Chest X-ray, AP view. Patient: 26 years old, sex M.
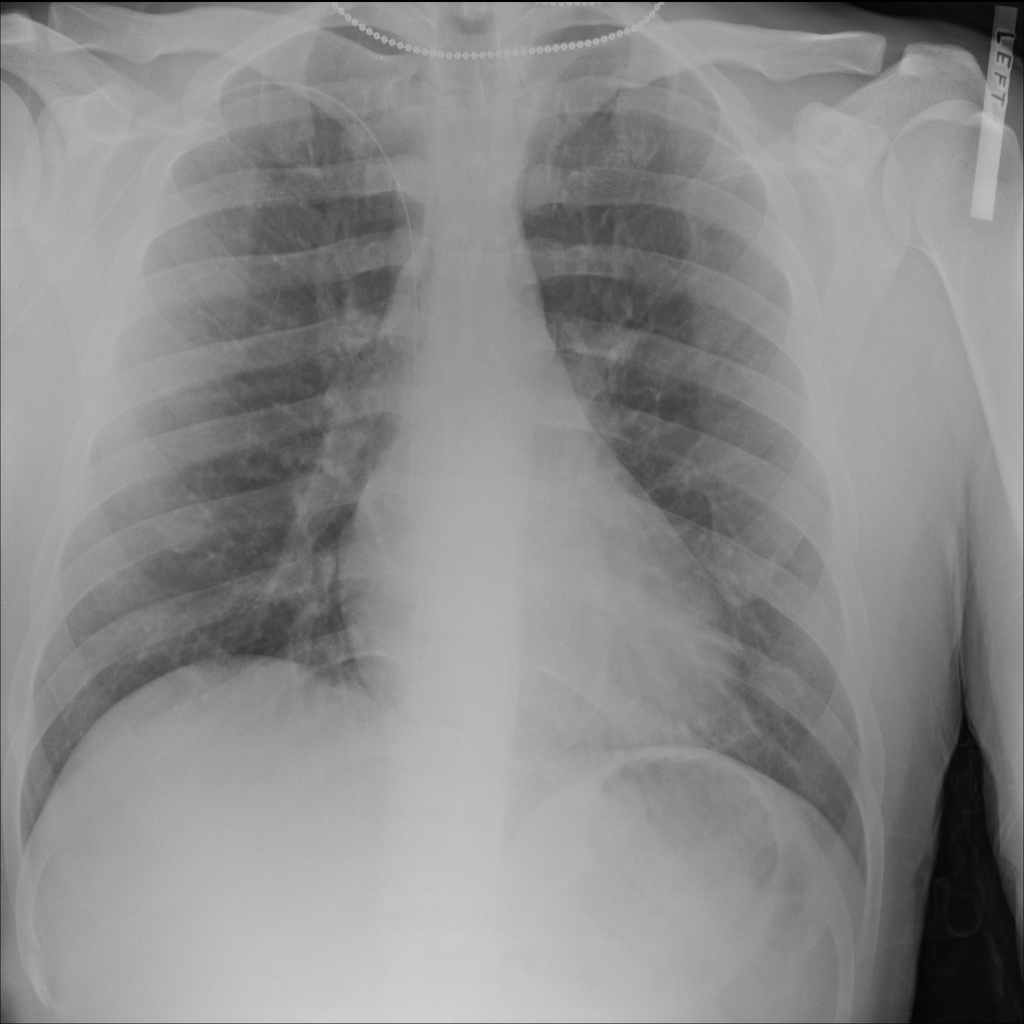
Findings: No Finding